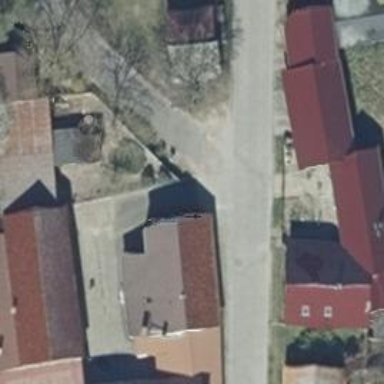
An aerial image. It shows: Red house with flat roof.